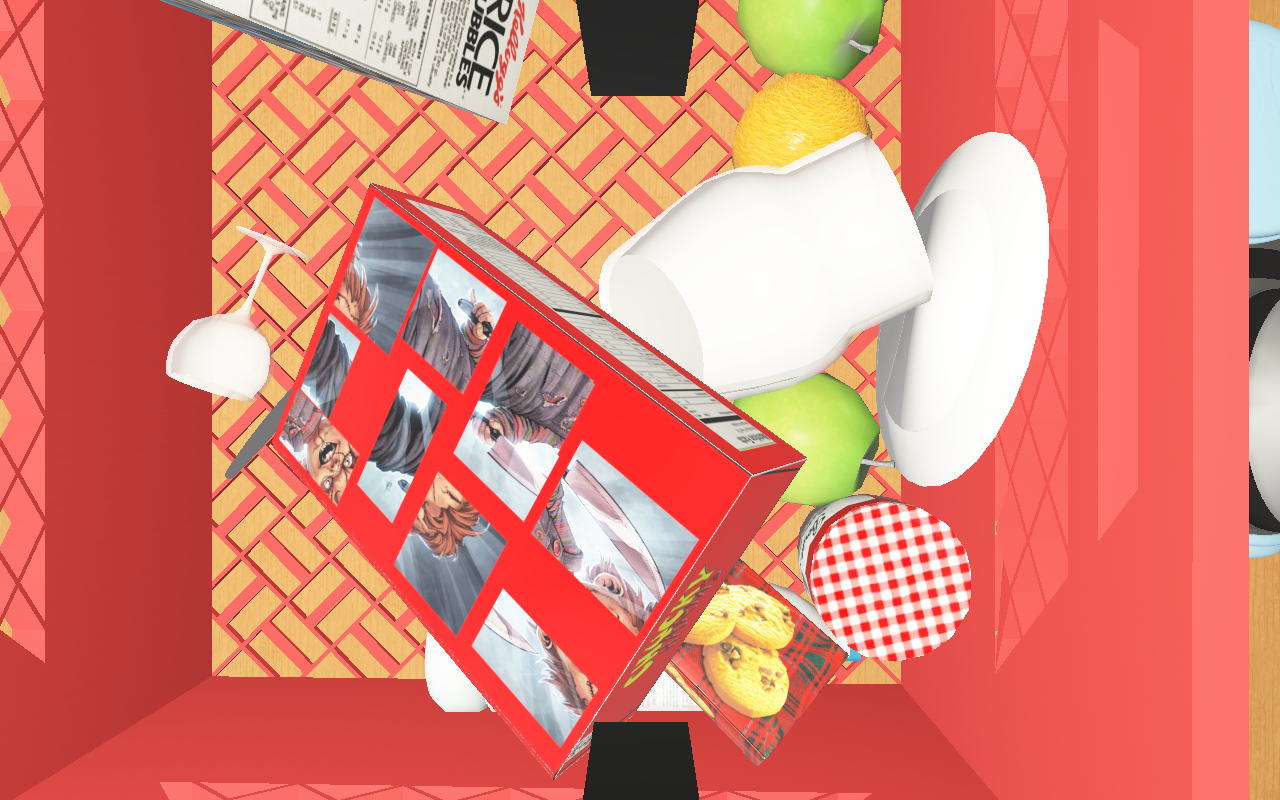
Objects in the scene:
apple
apple
orange
orange
plate
glass
wineglass
jam jar
cereal box
biscuit box